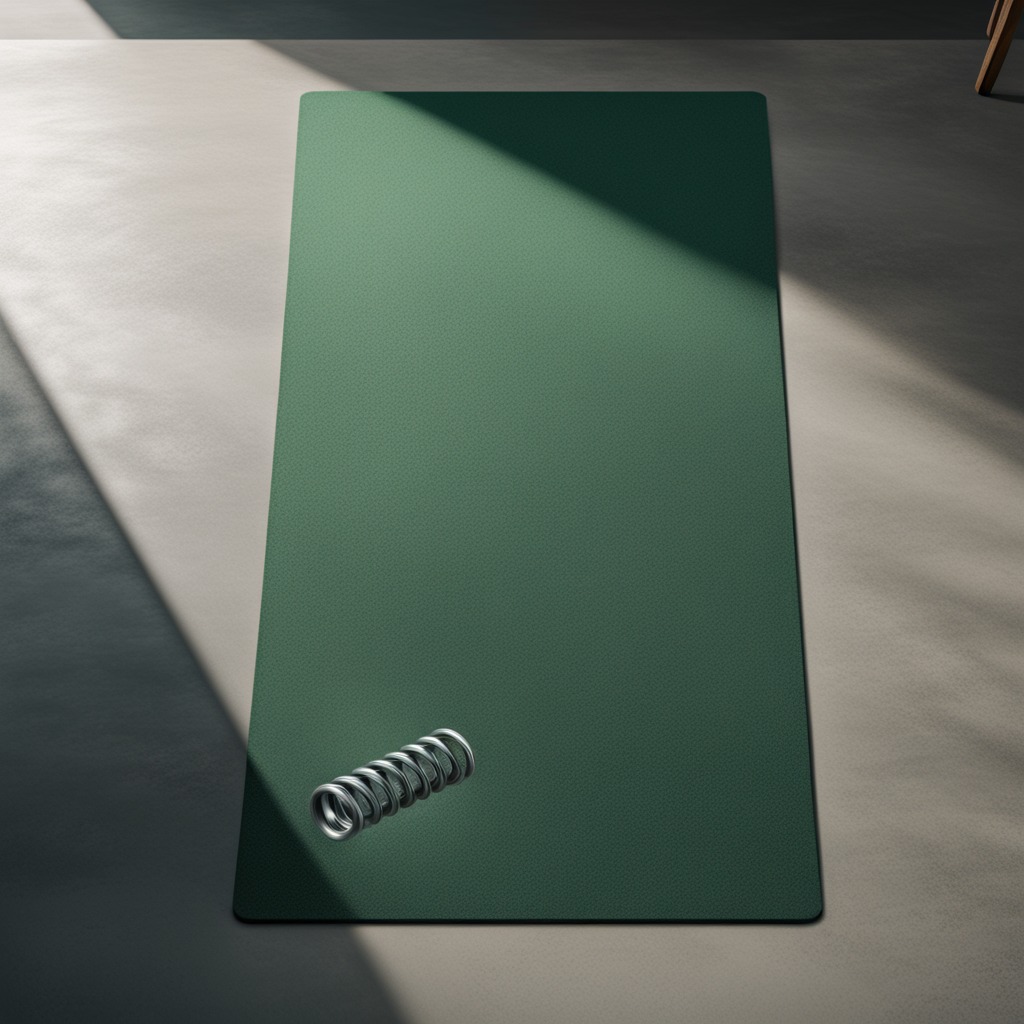
A coiled metal spring is lying on the clean granite tabletop covered with a green rubber mat inside a workshop under bright overhead lighting crisp shadows high clarity worn but beneath the mat